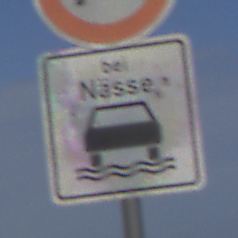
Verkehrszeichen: BeiNaesse
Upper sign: Geschwindigkeit70
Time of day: Midday
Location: Outdoor (Nature)
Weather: PartlyCloudy
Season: NotSpecified
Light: Natural